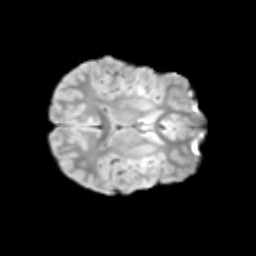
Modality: T2w
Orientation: axial
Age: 10
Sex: female
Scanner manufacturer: siemens
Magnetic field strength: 3 T
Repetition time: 3.8 s
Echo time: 0.07 s